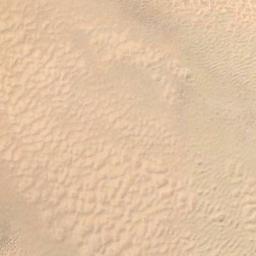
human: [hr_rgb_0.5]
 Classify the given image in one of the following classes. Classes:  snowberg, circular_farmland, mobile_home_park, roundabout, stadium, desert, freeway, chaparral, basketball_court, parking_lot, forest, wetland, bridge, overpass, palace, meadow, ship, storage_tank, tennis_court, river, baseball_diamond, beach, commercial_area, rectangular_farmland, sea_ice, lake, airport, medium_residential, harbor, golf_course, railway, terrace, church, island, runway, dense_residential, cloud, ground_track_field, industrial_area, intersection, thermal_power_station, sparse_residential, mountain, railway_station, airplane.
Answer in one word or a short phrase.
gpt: desert